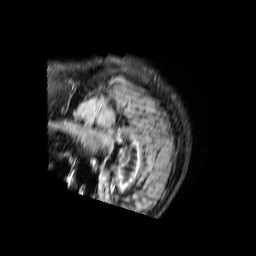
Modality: FLAIR
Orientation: sagittal
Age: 65
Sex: male
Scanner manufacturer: philips
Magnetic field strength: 3 T
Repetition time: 11 s
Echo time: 0.12 s